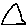
Label: triangle